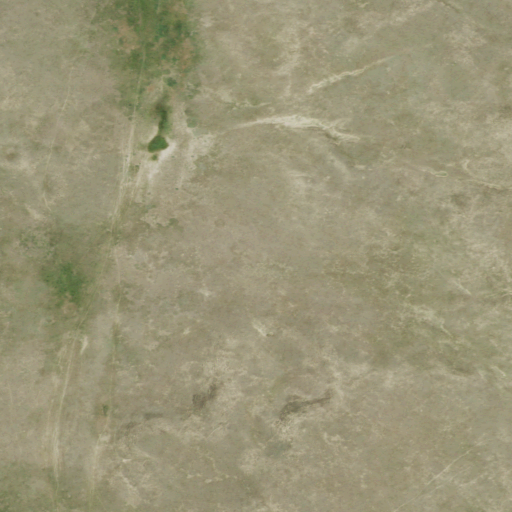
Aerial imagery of valley in Nebraska named West Finn Valley containing only grassland